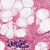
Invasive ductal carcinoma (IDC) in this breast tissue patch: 0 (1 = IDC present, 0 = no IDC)